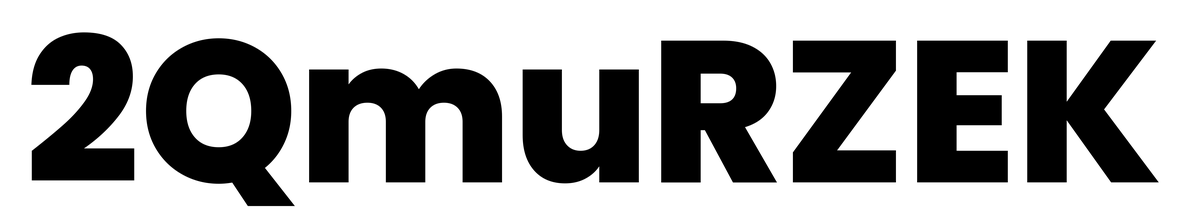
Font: Poppins-ExtraBold